Interaction volume radius: 5 \u00c5
Interaction volume height: 25 \u00c5
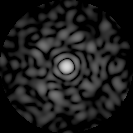
Disorder parameter: 0.8308